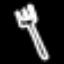
Label: fork